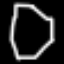
Label: octagon